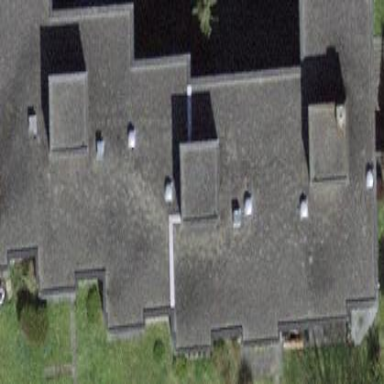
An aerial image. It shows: Building with flat roof.